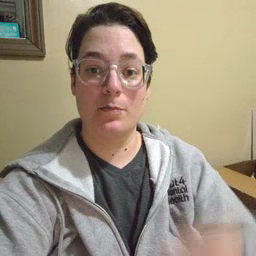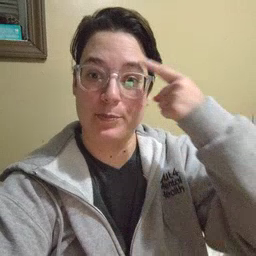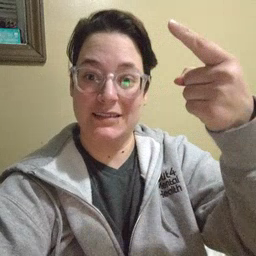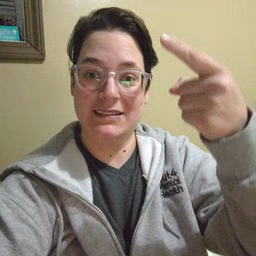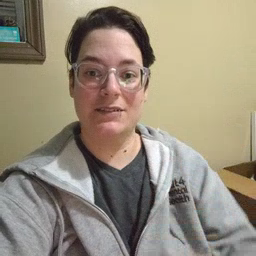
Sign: penny